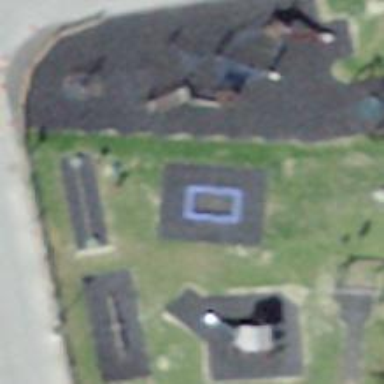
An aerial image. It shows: Playground featuring trampoline.